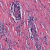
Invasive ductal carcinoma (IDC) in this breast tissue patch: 0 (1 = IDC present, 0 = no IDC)